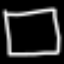
Label: square